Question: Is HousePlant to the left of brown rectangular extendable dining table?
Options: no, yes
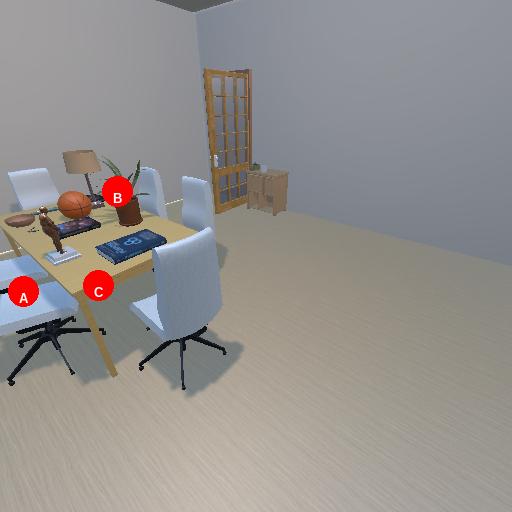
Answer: no